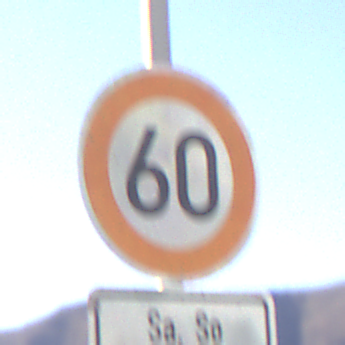
Verkehrszeichen: Geschwindigkeit60
Zusatzzeichen unten: ZeitangabenMitBeschraenkungAufWochentage9
Umgebung: Outdoor, Nature
Tageszeit: MorningAfternoon
Wetter: Clear
Licht: Natural
Jahreszeit: NotSpecified
Kontrast: HighContrast